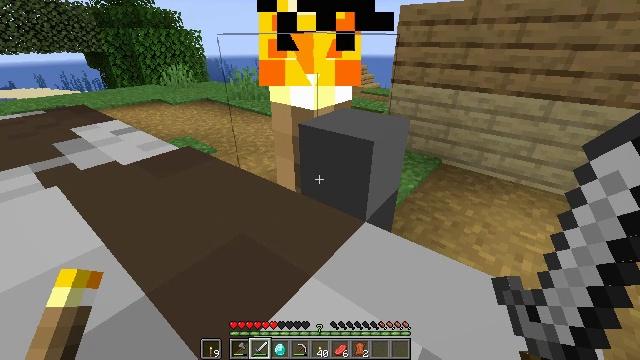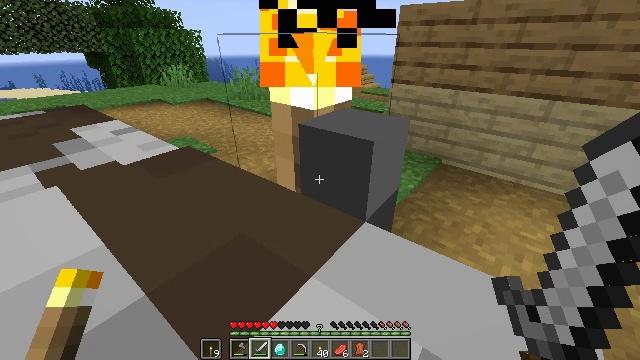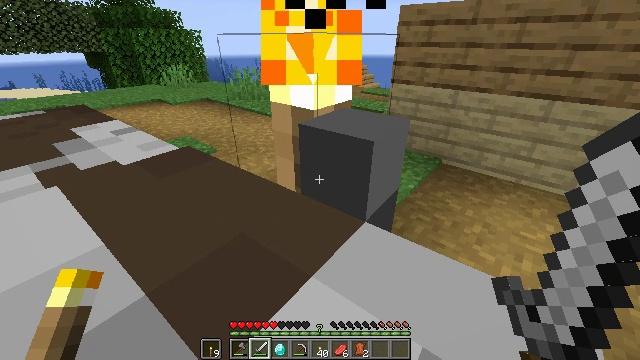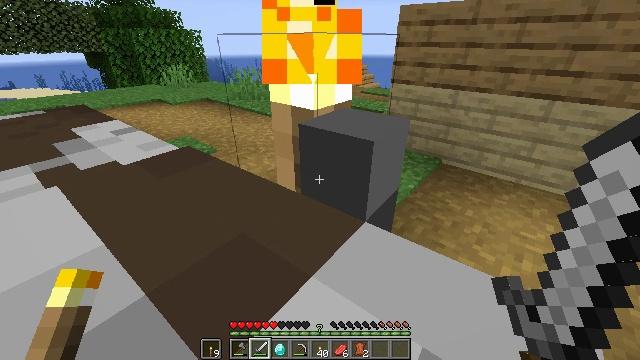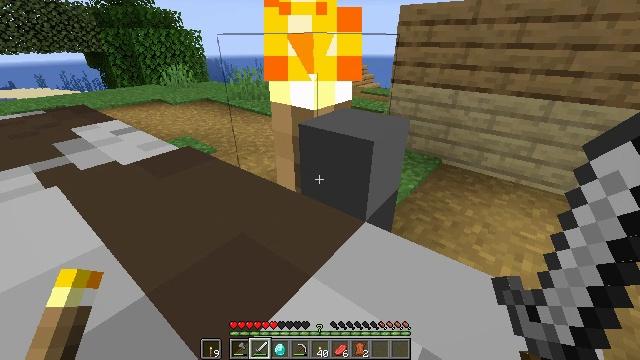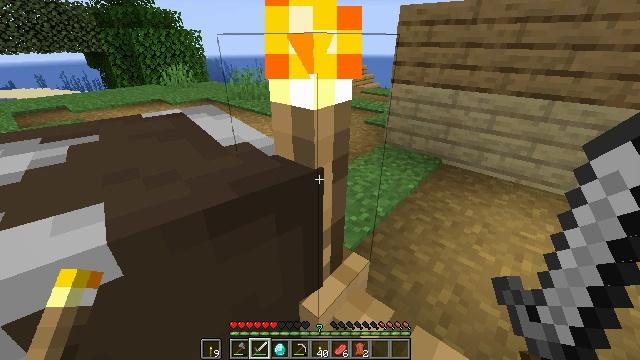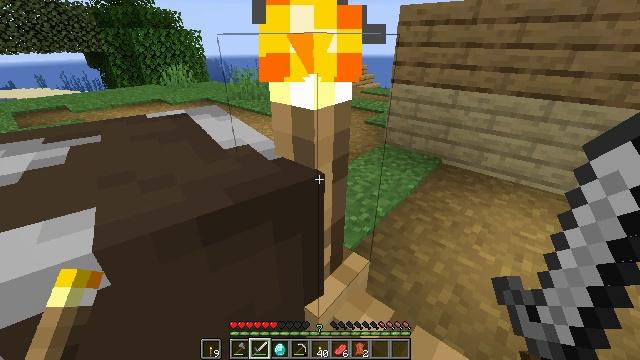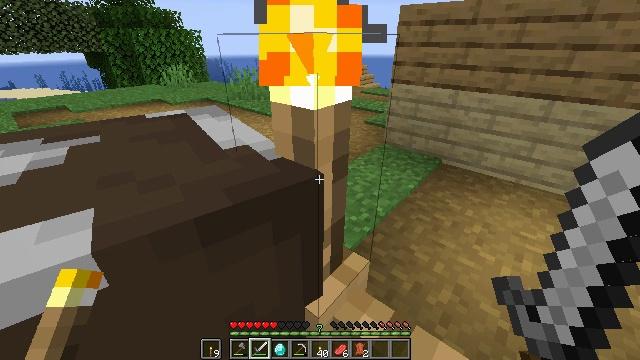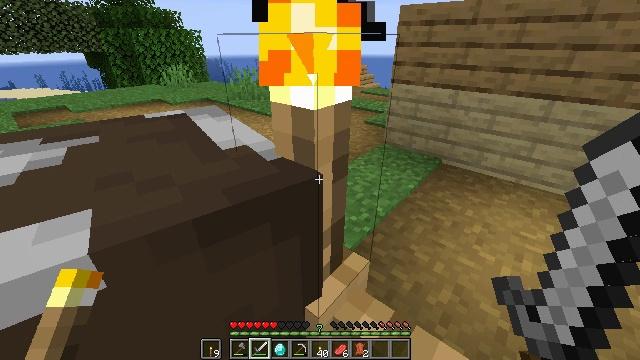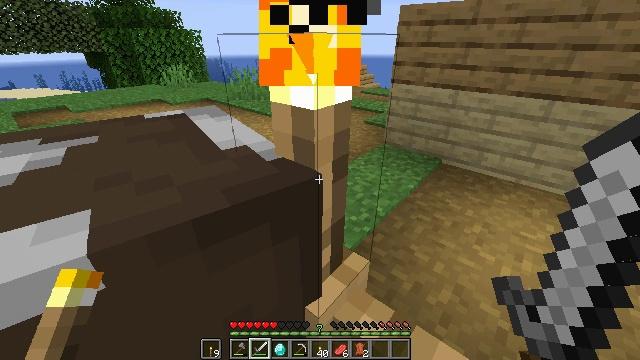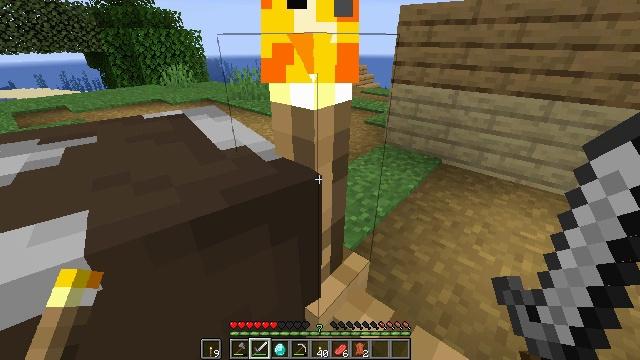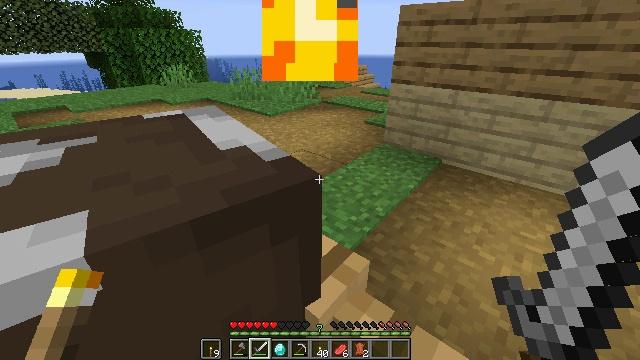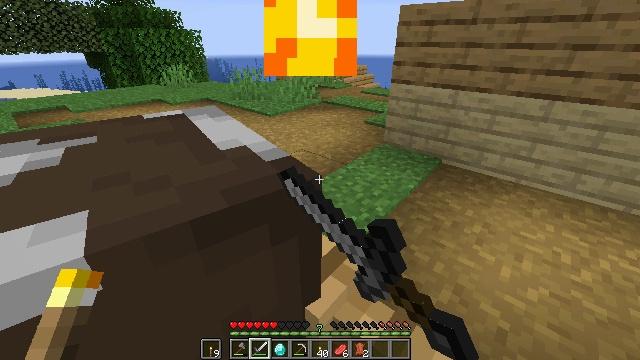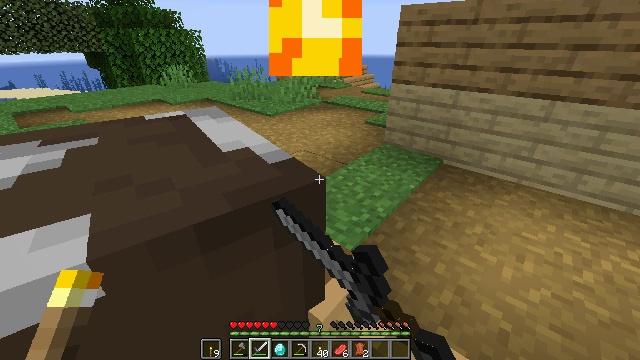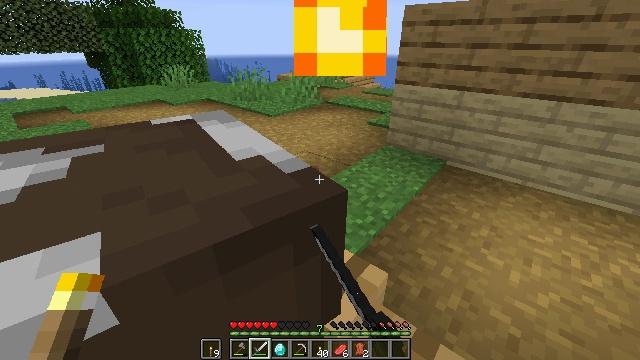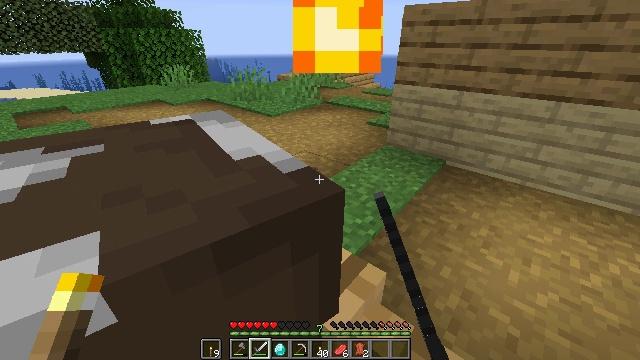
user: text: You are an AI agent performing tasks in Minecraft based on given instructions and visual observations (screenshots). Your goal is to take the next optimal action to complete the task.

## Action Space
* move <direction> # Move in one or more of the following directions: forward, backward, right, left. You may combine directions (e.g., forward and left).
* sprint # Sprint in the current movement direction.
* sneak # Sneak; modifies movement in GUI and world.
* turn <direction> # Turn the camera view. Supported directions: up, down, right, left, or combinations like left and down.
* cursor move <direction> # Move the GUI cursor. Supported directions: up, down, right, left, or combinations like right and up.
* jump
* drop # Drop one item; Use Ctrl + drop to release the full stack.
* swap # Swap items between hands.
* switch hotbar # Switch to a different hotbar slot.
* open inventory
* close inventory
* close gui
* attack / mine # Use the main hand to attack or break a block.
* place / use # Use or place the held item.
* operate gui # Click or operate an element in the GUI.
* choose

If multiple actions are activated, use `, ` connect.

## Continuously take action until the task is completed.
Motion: motion action
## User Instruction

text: Gather the torch from its position.
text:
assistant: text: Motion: no_op
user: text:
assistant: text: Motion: no_op
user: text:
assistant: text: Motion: no_op
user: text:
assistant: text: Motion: no_op
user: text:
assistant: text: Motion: no_op
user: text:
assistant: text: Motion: no_op
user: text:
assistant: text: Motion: no_op
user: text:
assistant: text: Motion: no_op
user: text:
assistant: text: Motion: no_op
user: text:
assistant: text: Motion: no_op
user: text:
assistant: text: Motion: attack / mine
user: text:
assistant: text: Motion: attack / mine
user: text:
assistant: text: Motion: attack / mine
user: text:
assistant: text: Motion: attack / mine
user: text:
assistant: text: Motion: attack / mine
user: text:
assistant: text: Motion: no_op